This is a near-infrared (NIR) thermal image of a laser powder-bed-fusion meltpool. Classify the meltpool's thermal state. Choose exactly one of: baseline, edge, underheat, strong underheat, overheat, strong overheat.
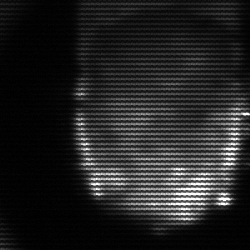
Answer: baseline